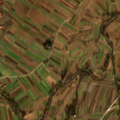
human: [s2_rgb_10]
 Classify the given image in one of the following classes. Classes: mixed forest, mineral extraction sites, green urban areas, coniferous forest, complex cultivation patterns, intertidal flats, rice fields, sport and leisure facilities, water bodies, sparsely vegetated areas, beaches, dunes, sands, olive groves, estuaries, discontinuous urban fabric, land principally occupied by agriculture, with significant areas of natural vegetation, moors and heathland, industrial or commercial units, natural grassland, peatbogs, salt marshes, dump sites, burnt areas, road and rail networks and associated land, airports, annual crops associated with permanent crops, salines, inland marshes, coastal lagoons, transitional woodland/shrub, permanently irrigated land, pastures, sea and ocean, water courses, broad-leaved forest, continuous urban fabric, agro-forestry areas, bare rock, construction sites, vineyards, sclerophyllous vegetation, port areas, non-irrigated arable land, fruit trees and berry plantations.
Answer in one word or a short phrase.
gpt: discontinuous urban fabric, non-irrigated arable land, complex cultivation patterns, land principally occupied by agriculture, with significant areas of natural vegetation